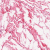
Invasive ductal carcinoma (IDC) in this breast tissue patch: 0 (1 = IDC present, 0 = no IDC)